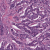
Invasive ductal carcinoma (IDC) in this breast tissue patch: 1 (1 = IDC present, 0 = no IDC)